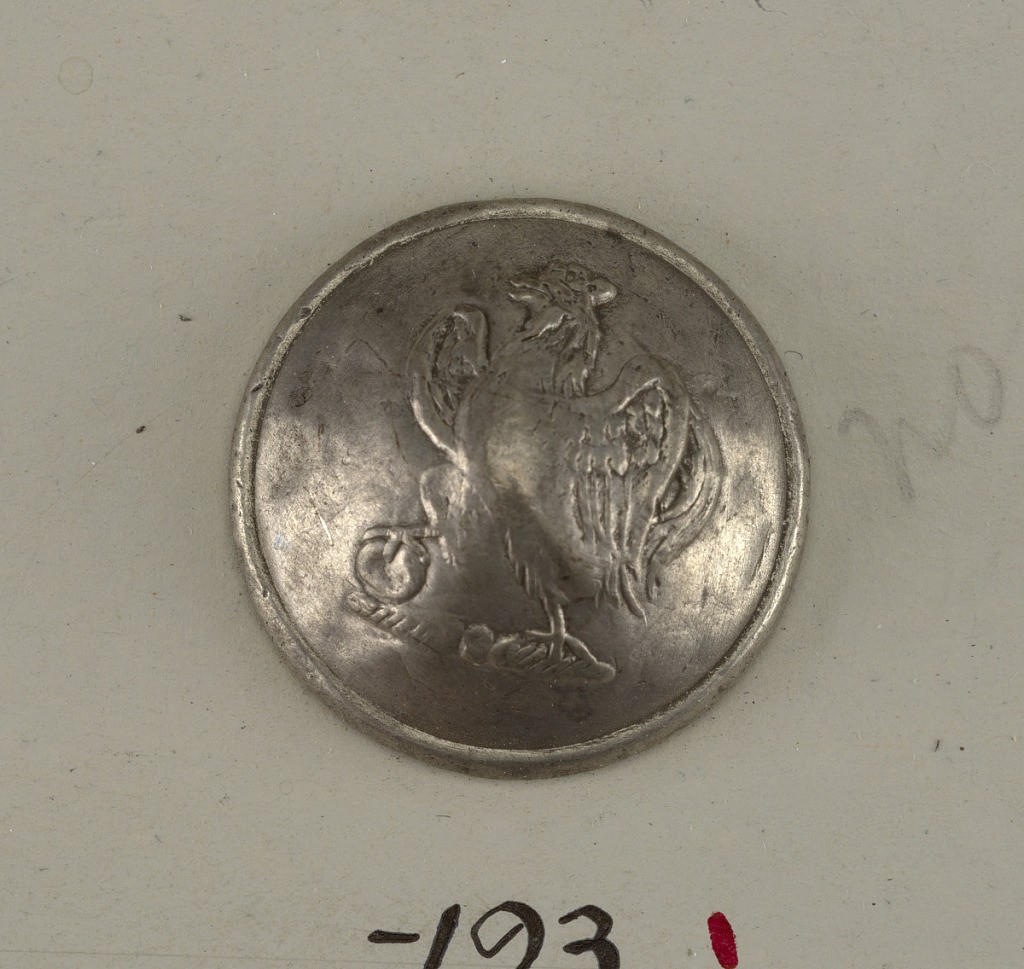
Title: Button
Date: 19th century
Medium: Pewter
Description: On card E